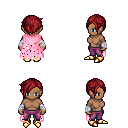
a pixel art fantasy rpg character, female body template, human, dark skin, pink tattered cape, magenta pants, brunette pixie cut hairstyle, white cloth bandages, gold boots, four views (front, back, left, right), 2x2 character sprite sheet, small pixel art, hard edges, no anti-aliasing